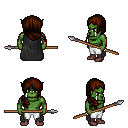
a pixel art fantasy rpg character, male body template, orc, green skin, black cape, white pants, brown right-swept hairstyle, maroon shoes, spear, four views (front, back, left, right), 2x2 character sprite sheet, small pixel art, hard edges, no anti-aliasing